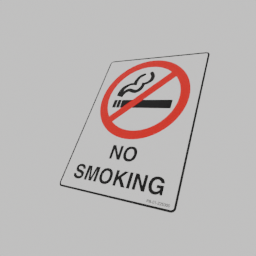
Label: decoration